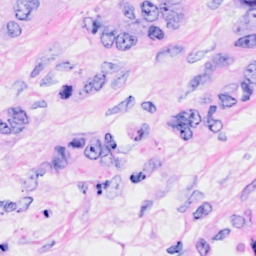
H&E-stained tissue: Breast